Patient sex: M
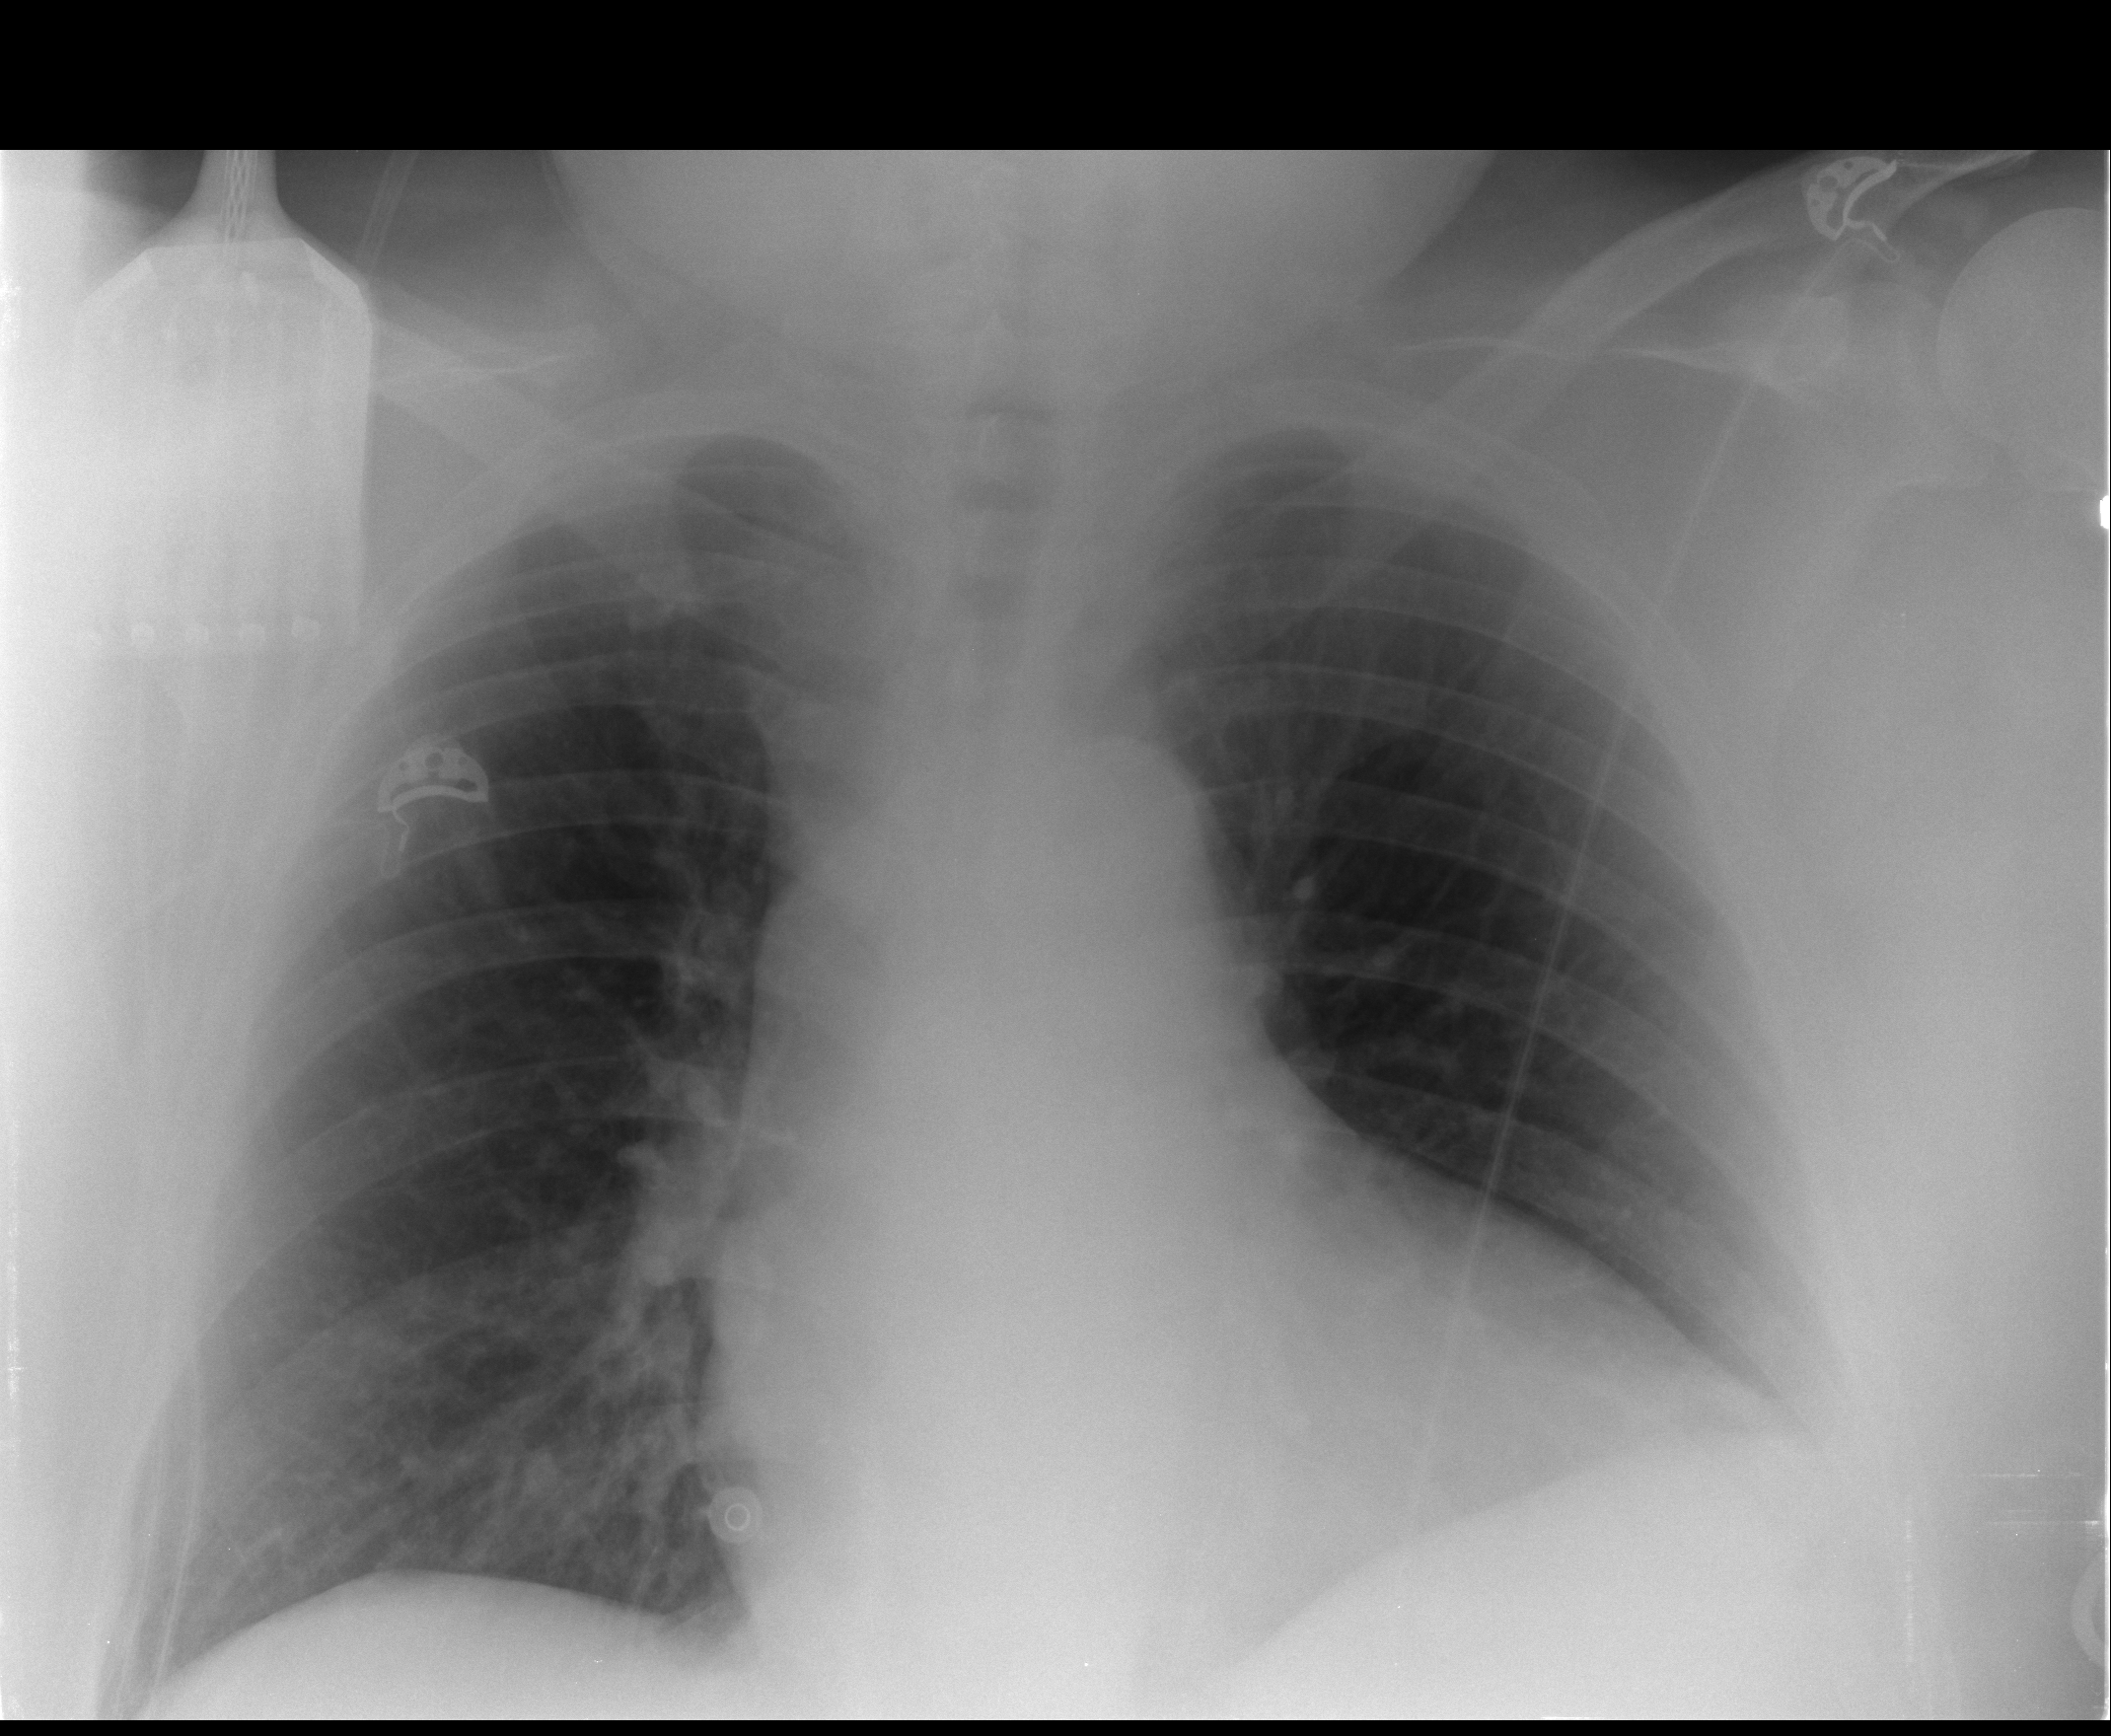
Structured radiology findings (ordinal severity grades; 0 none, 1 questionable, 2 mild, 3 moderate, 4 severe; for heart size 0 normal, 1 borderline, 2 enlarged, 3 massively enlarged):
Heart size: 2
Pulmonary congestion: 1
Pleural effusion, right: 0
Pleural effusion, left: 0
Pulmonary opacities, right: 0
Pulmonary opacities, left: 0
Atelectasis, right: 1
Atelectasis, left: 1